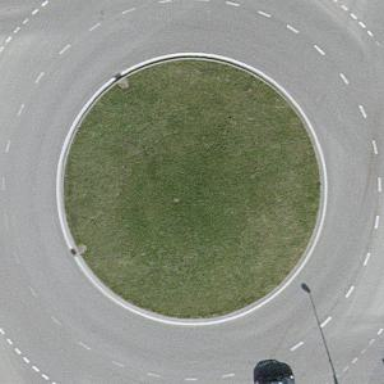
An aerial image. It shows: Roundabout at primary highway.